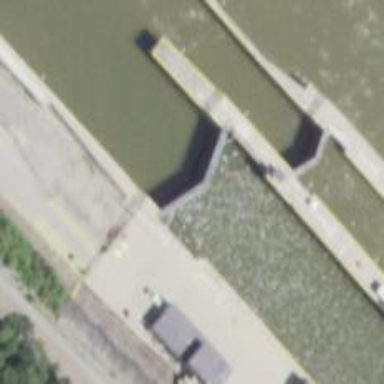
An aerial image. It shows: Lock gate along waterway.